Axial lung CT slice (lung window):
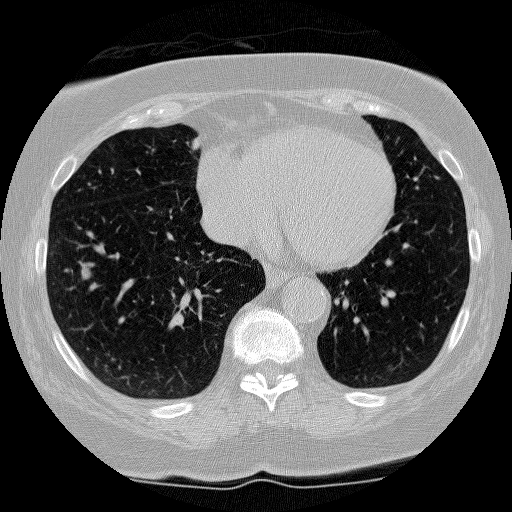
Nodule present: no